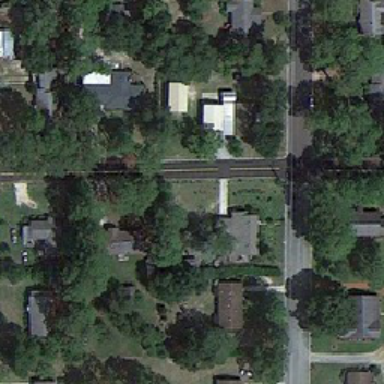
Houses surrounded by gardens are surrounded by blocks .